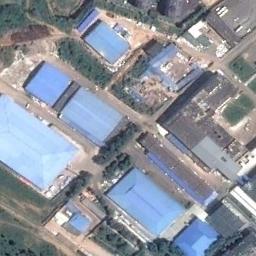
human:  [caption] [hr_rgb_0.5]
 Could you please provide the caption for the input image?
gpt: Numerous houses of different shapes and sizes are in the industrial area .

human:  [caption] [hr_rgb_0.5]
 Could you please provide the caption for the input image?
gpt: Neatly planned factories and roads in an industrial area with green belts .

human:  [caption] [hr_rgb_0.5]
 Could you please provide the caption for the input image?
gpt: There are not many houses in the industrial area .

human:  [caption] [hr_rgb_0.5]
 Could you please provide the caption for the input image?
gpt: There are some blue buildings and some green trees on the industrial area .

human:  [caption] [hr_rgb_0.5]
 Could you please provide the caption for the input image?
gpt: The industrial area has some blue workshops of different sizes .